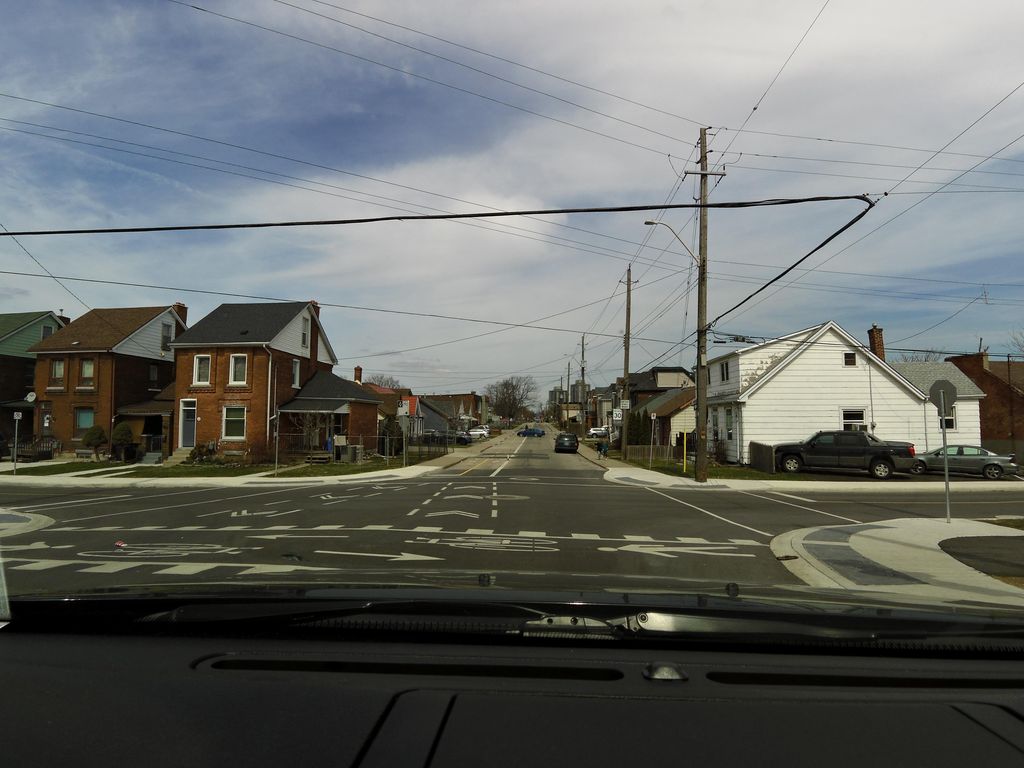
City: hamilton